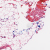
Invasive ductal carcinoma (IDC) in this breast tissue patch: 0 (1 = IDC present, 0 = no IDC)